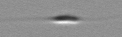
Label: Cylindrotheca_morphotype1